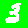
Digit: 3